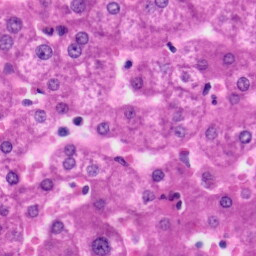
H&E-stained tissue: Liver